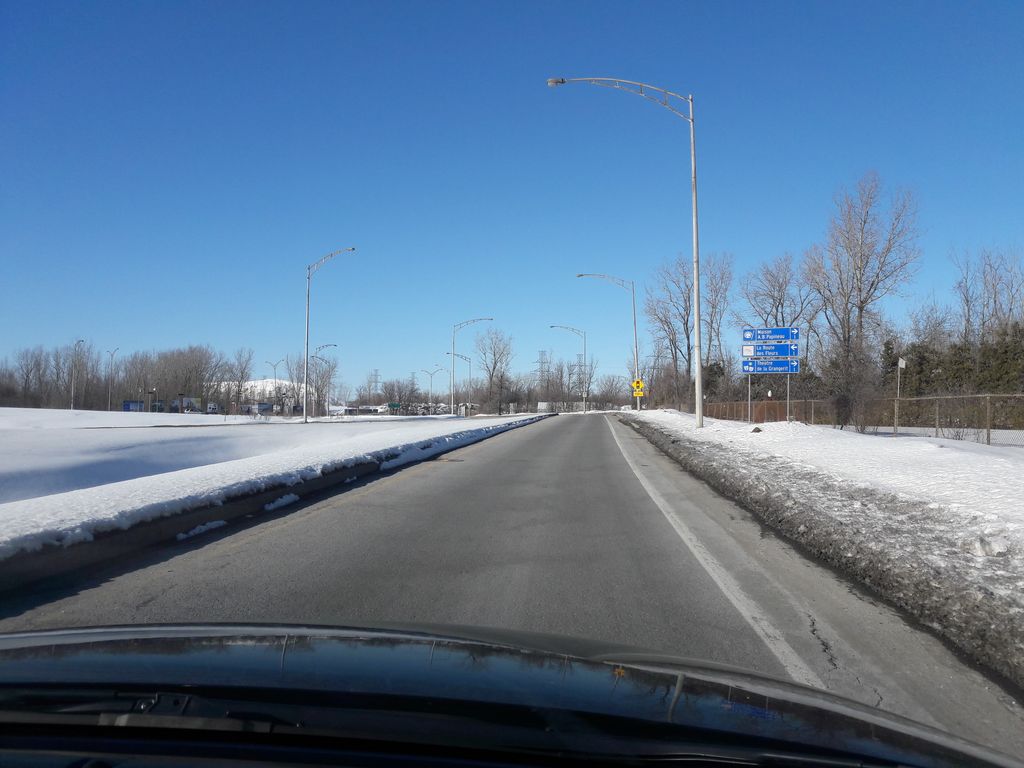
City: montreal